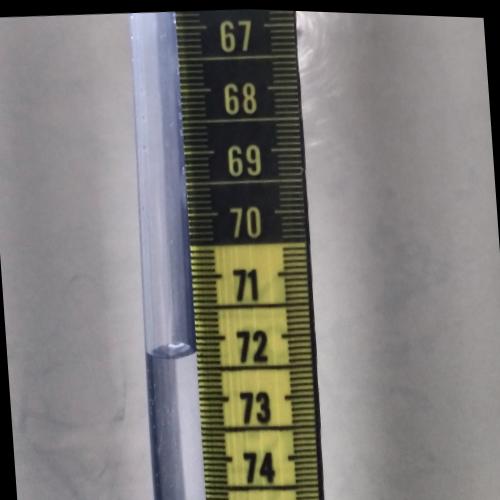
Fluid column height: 72.3 cm